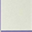
Piece: xx